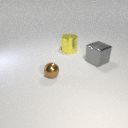
large yellow metal cylinder behind small brown metal sphere